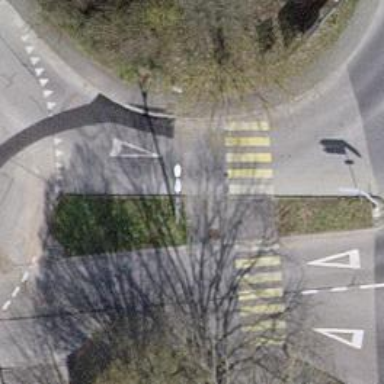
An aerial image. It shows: Marked zebra crossing on the road.